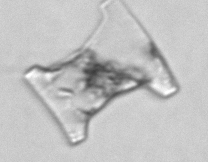
Label: Eucampia